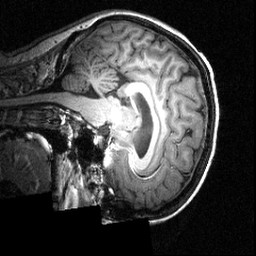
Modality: T1w
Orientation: sagittal
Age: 26
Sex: female
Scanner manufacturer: siemens
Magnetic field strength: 3.951 T
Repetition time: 1.5 s
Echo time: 0.00335 s